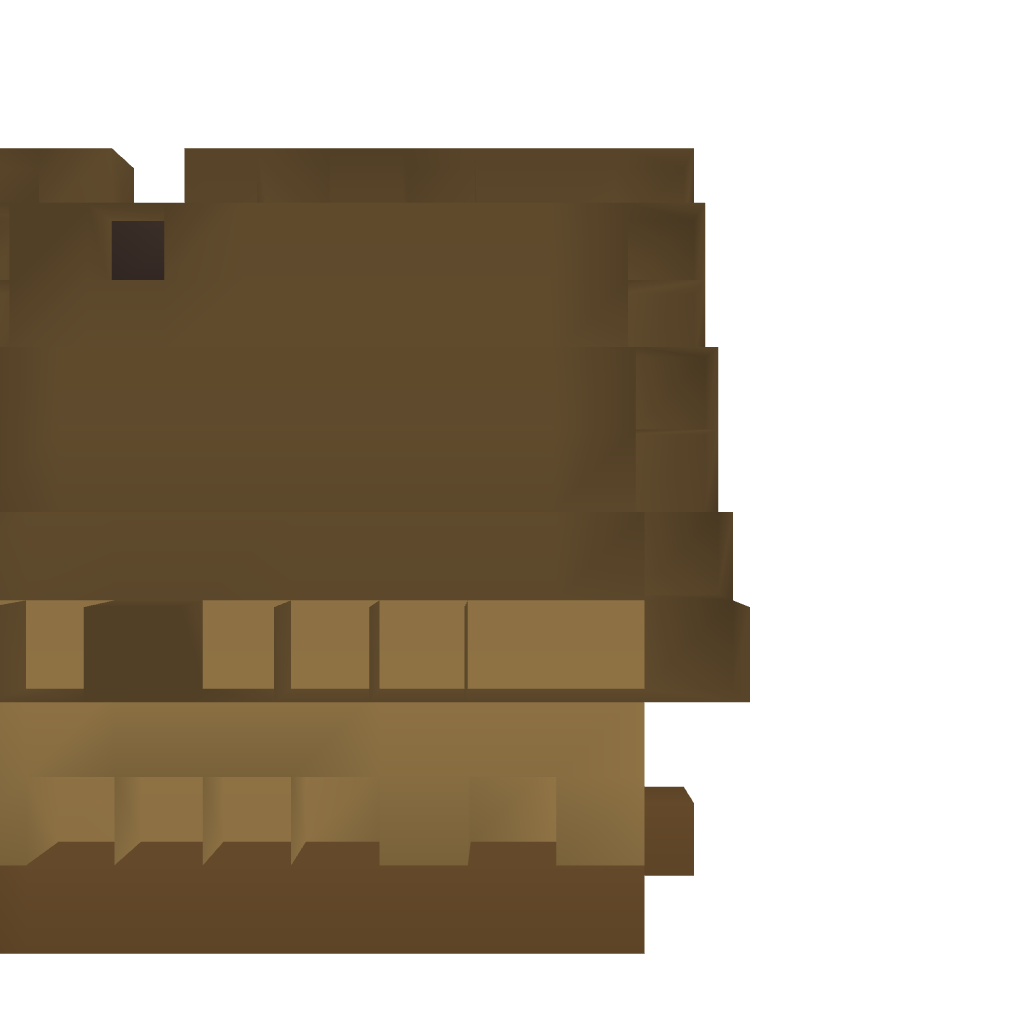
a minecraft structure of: Anti-Griefer House